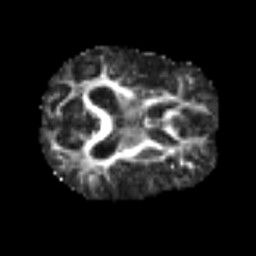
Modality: FA
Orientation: axial
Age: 56
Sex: male
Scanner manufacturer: siemens
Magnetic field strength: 3 T
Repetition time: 5.6 s
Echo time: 0.082 s